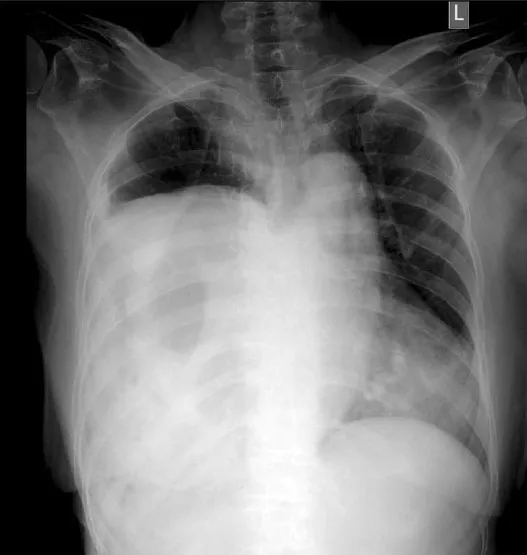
Plain radiograph showed opacification of the entire lower part of the right hemithorax with air lucencies within.
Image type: radiology (x_ray)